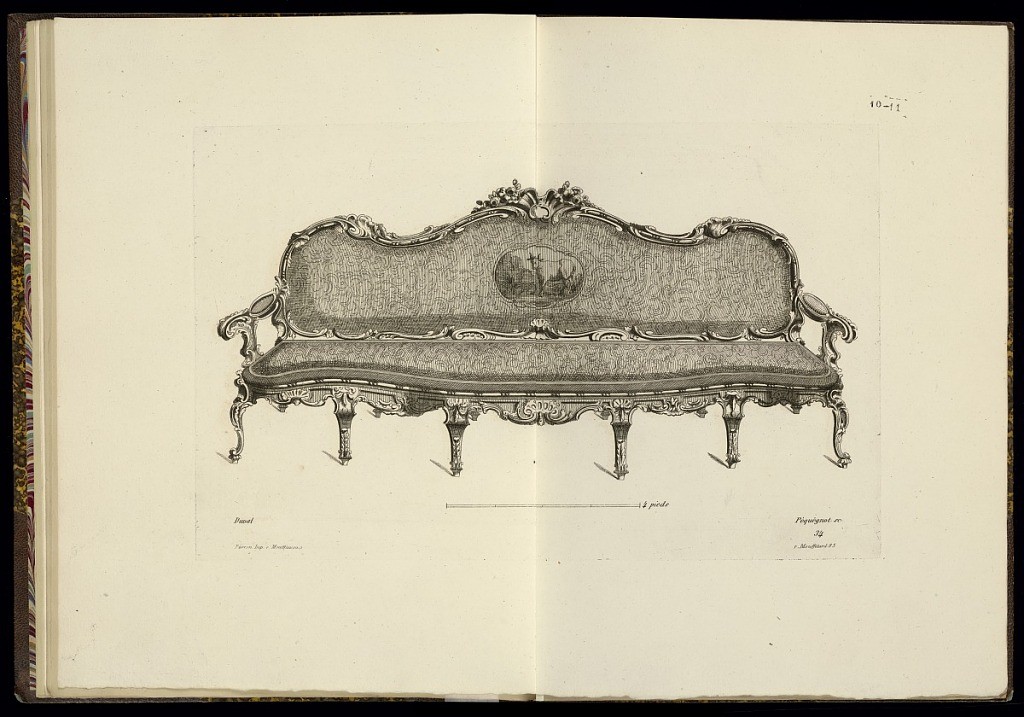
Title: Design for a Sofa
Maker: A. Duval, French, active 18th century
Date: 1849–66
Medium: Etching on paper
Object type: Print
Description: Design for an upholstered sofa with an ornately sculpted wooden frame and cabriole legs. The frame features shells, flowers, c-scrolls, and scrolling leaves. The textile features a pattern of c-scrolls with a central oval cartouche illustrating a horned cow in a landscape. The plate is signed with the printmaker, publisher, and original designer, and numbered.